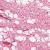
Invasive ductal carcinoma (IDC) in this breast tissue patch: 0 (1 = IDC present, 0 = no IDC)